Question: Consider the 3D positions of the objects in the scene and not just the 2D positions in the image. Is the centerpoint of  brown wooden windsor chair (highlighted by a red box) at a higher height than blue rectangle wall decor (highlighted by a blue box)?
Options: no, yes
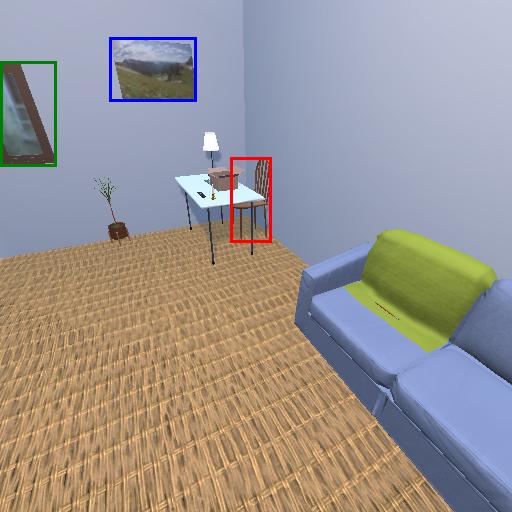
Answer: no